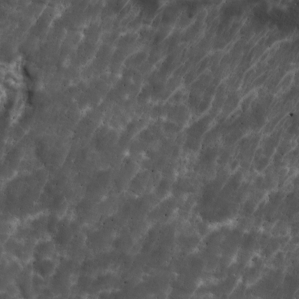
Label: non_frost